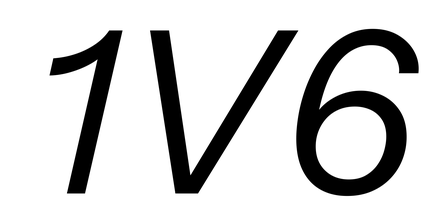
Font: InstrumentSans-Italic_Italic